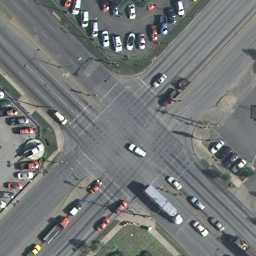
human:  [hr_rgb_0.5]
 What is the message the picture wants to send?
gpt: intersection